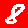
Digit: 8